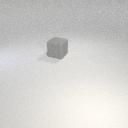
large gray rubber cube